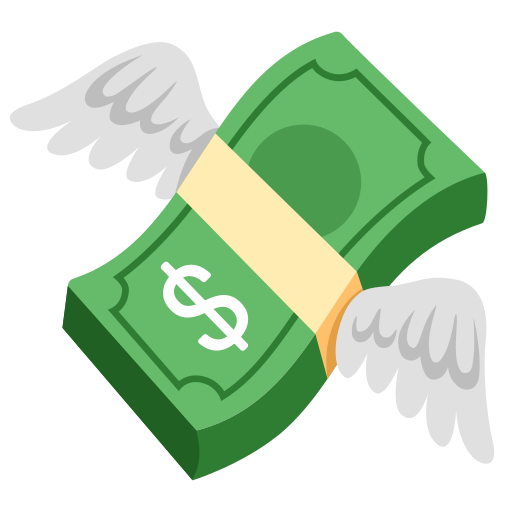
Emoji: 💸